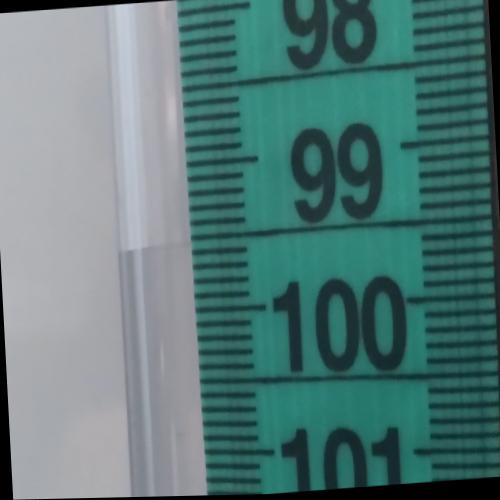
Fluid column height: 99.5 cm